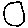
Label: circle